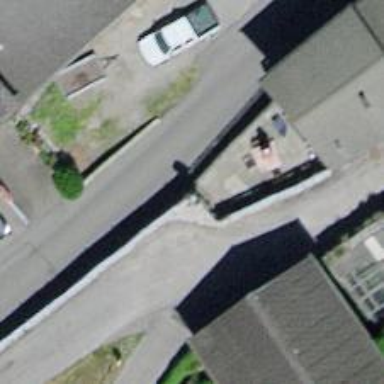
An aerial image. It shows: Retaining wall.